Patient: sex F, age 46
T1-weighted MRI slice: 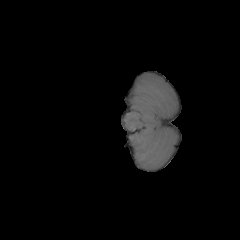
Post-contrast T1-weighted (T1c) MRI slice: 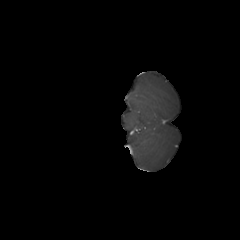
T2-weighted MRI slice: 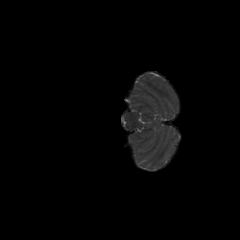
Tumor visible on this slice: no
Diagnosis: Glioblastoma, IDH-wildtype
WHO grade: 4